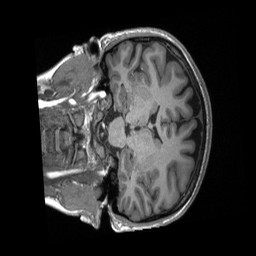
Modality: T1w
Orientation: coronal
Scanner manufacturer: siemens
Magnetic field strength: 3 T
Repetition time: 2.4 s
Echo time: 0.00224 s